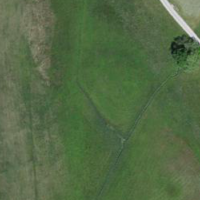
EUNIS habitat code: 24
Species observed at this site:
Daucus carota